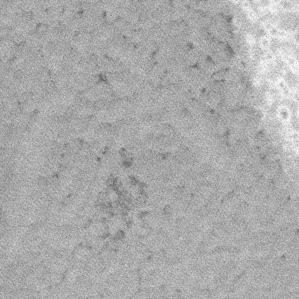
Label: frost